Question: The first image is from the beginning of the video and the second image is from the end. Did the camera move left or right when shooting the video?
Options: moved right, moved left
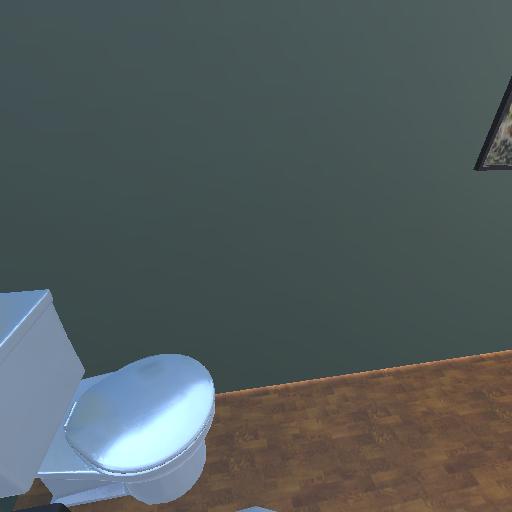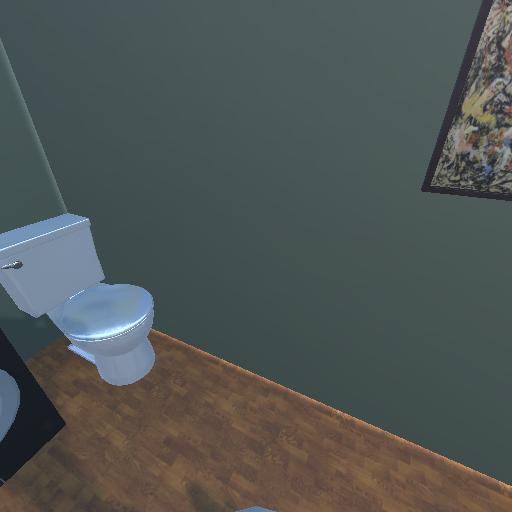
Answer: moved right